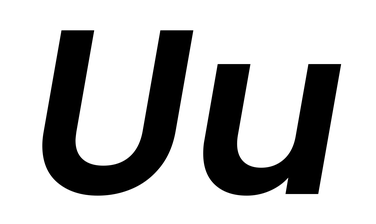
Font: Poppins-SemiBoldItalic